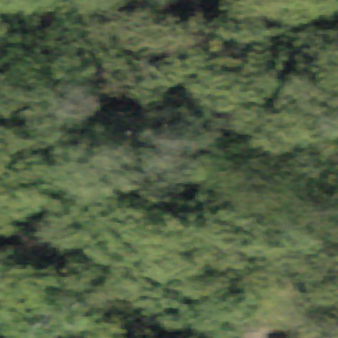
Label: other